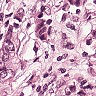
Metastatic tissue present: yes